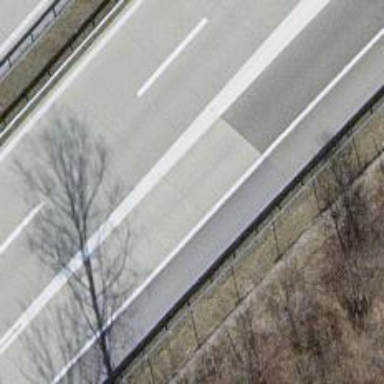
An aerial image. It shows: Asphalt motorway link.